Question: I am working on image editing using 'OPENGL' in Android and I have applied filter to an image using photoshop curve now I want to reproduce the same in Android using 'glsl'. Is there any formula to calculate single fragment color using photoshops curve output value?
The math behind the photoshop curve has already been answered in this question
<URL> but I am not very clear about how to reproduce the same in 'glsl fragment shader'.
Screen Shot of my photoshop curve

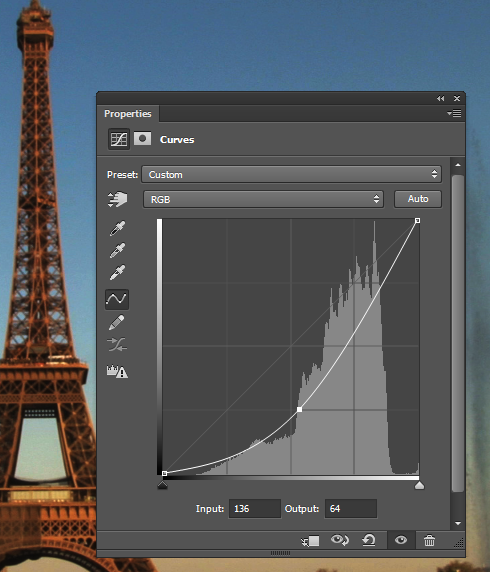
Answer: You're after a function 'fragColour = curves(inColour, constants...)'. If you have just the one curve for red, green and blue you apply the same curve to each individually. <URL> to code which plots points along the function. The key line is:
'''
double y = ...
'''
Which you'd return from 'curves'. The variable 'x' in the loop is your 'inColour'. All you need now is the constants which come from the 'points' and the second derivative 'sd' arrays. These you'll have to pass in as <URL>, then evaluate and return 'y'.
If you just want to apply some curve you've created in photoshop then the problem is much simpler. The easiest way is to create a simple function that gives a similar shape. I use <URL> curve is also quite common.
This is overkill, but if you do need a more exact result, you could create an image with a linear ramp (e.g. 255 pixels from black to white), apply your filter to it in photoshop and the result becomes a lookup table. Passing in all 255 values to a shader is expensive so if it's a smooth curve you could try some curve fitting tools (<URL>.
Once you have a function, simply apply it to your colour in GLSL. Applying a gamma curve for example is done <URL>:
'''
fragColour = vec4(pow(inColour.rgb, 1.0 / gamma.rgb), inColour.a);
'''
The curve you have looks very similar to this:
'''
fragColour = vec4(pow(inColour.rgb, 1.0 / vec3(0.6)), inColour.a);
'''
Or even simpler:
'''
fragColour = vec4(inColour.rgb * inColour.rgb, inColour.a);
'''
---
Just in case <URL>:
'''
Point[] points = /* liste de points, tries par "x" croissants */
double[] sd = secondDerivative(points);
for(int i=0;i<points.length-1;i++) {
Point cur = points[i];
Point next = points[i+1];
for(int x=cur.x;x<next.x;x++) {
double t = (double)(x-cur.x)/(next.x-cur.x);
double a = 1-t;
double b = t;
double h = next.x-cur.x;
double y= a*cur.y + b*next.y + (h*h/6)*( (a*a*a-a)*sd[i]+ (b*b*b-b)*sd[i+1] );
draw(x,y); /* ou tout autre utilisation */
}
}
'''
And the second derivative:
'''
public static double[] secondDerivative(Point... P) {
int n = P.length;
double yp1=0.0;
double ypn=0.0;
// build the tridiagonal system
// (assume 0 boundary conditions: y2[0]=y2[-1]=0)
double[][] matrix = new double[n][3];
double[] result = new double[n];
matrix[0][1]=1;
for(int i=1;i<n-1;i++) {
matrix[i][0]=(double)(P[i].x-P[i-1].x)/6;
matrix[i][1]=(double)(P[i+1].x-P[i-1].x)/3;
matrix[i][2]=(double)(P[i+1].x-P[i].x)/6;
result[i]=(double)(P[i+1].y-P[i].y)/(P[i+1].x-P[i].x) - (double)(P[i].y-P[i-1].y)/(P[i].x-P[i-1].x);
}
matrix[n-1][1]=1;
// solving pass1 (up->down)
for(int i=1;i<n;i++) {
double k = matrix[i][0]/matrix[i-1][1];
matrix[i][1] -= k*matrix[i-1][2];
matrix[i][0] = 0;
result[i] -= k*result[i-1];
}
// solving pass2 (down->up)
for(int i=n-2;i>=0;i--) {
double k = matrix[i][2]/matrix[i+1][1];
matrix[i][1] -= k*matrix[i+1][0];
matrix[i][2] = 0;
result[i] -= k*result[i+1];
}
// return second derivative value for each point P
double[] y2 = new double[n];
for(int i=0;i<n;i++) y2[i]=result[i]/matrix[i][1];
return y2;
}
'''